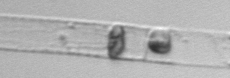
Label: Dactyliosolen_blavyanus